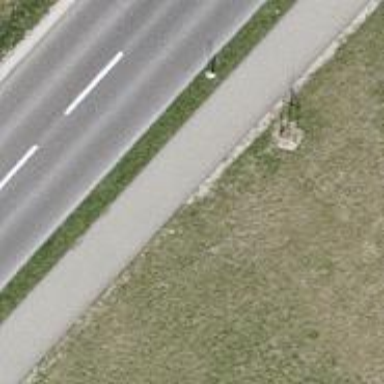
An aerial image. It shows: Asphalt cycleway.